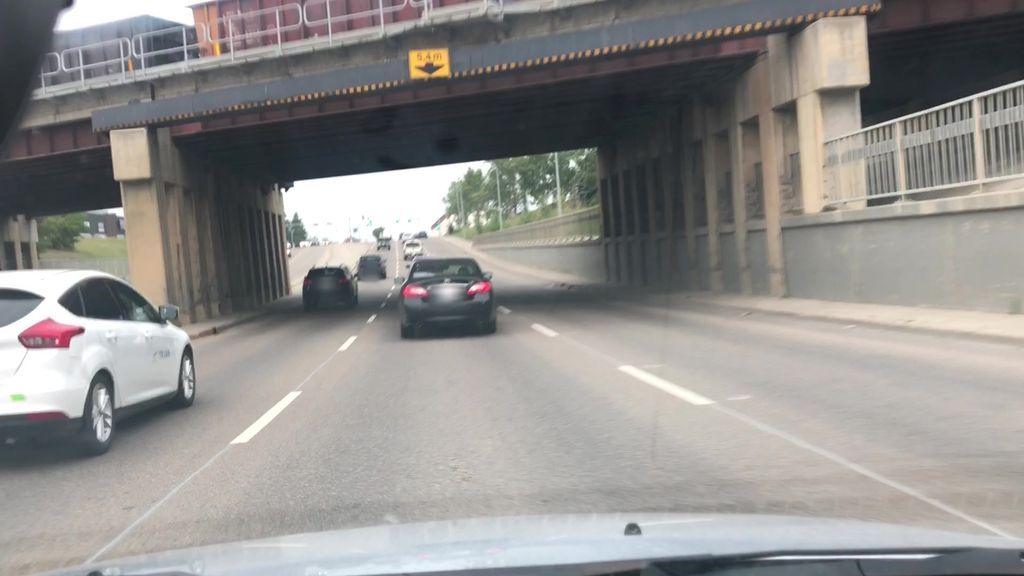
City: edmonton